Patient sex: M
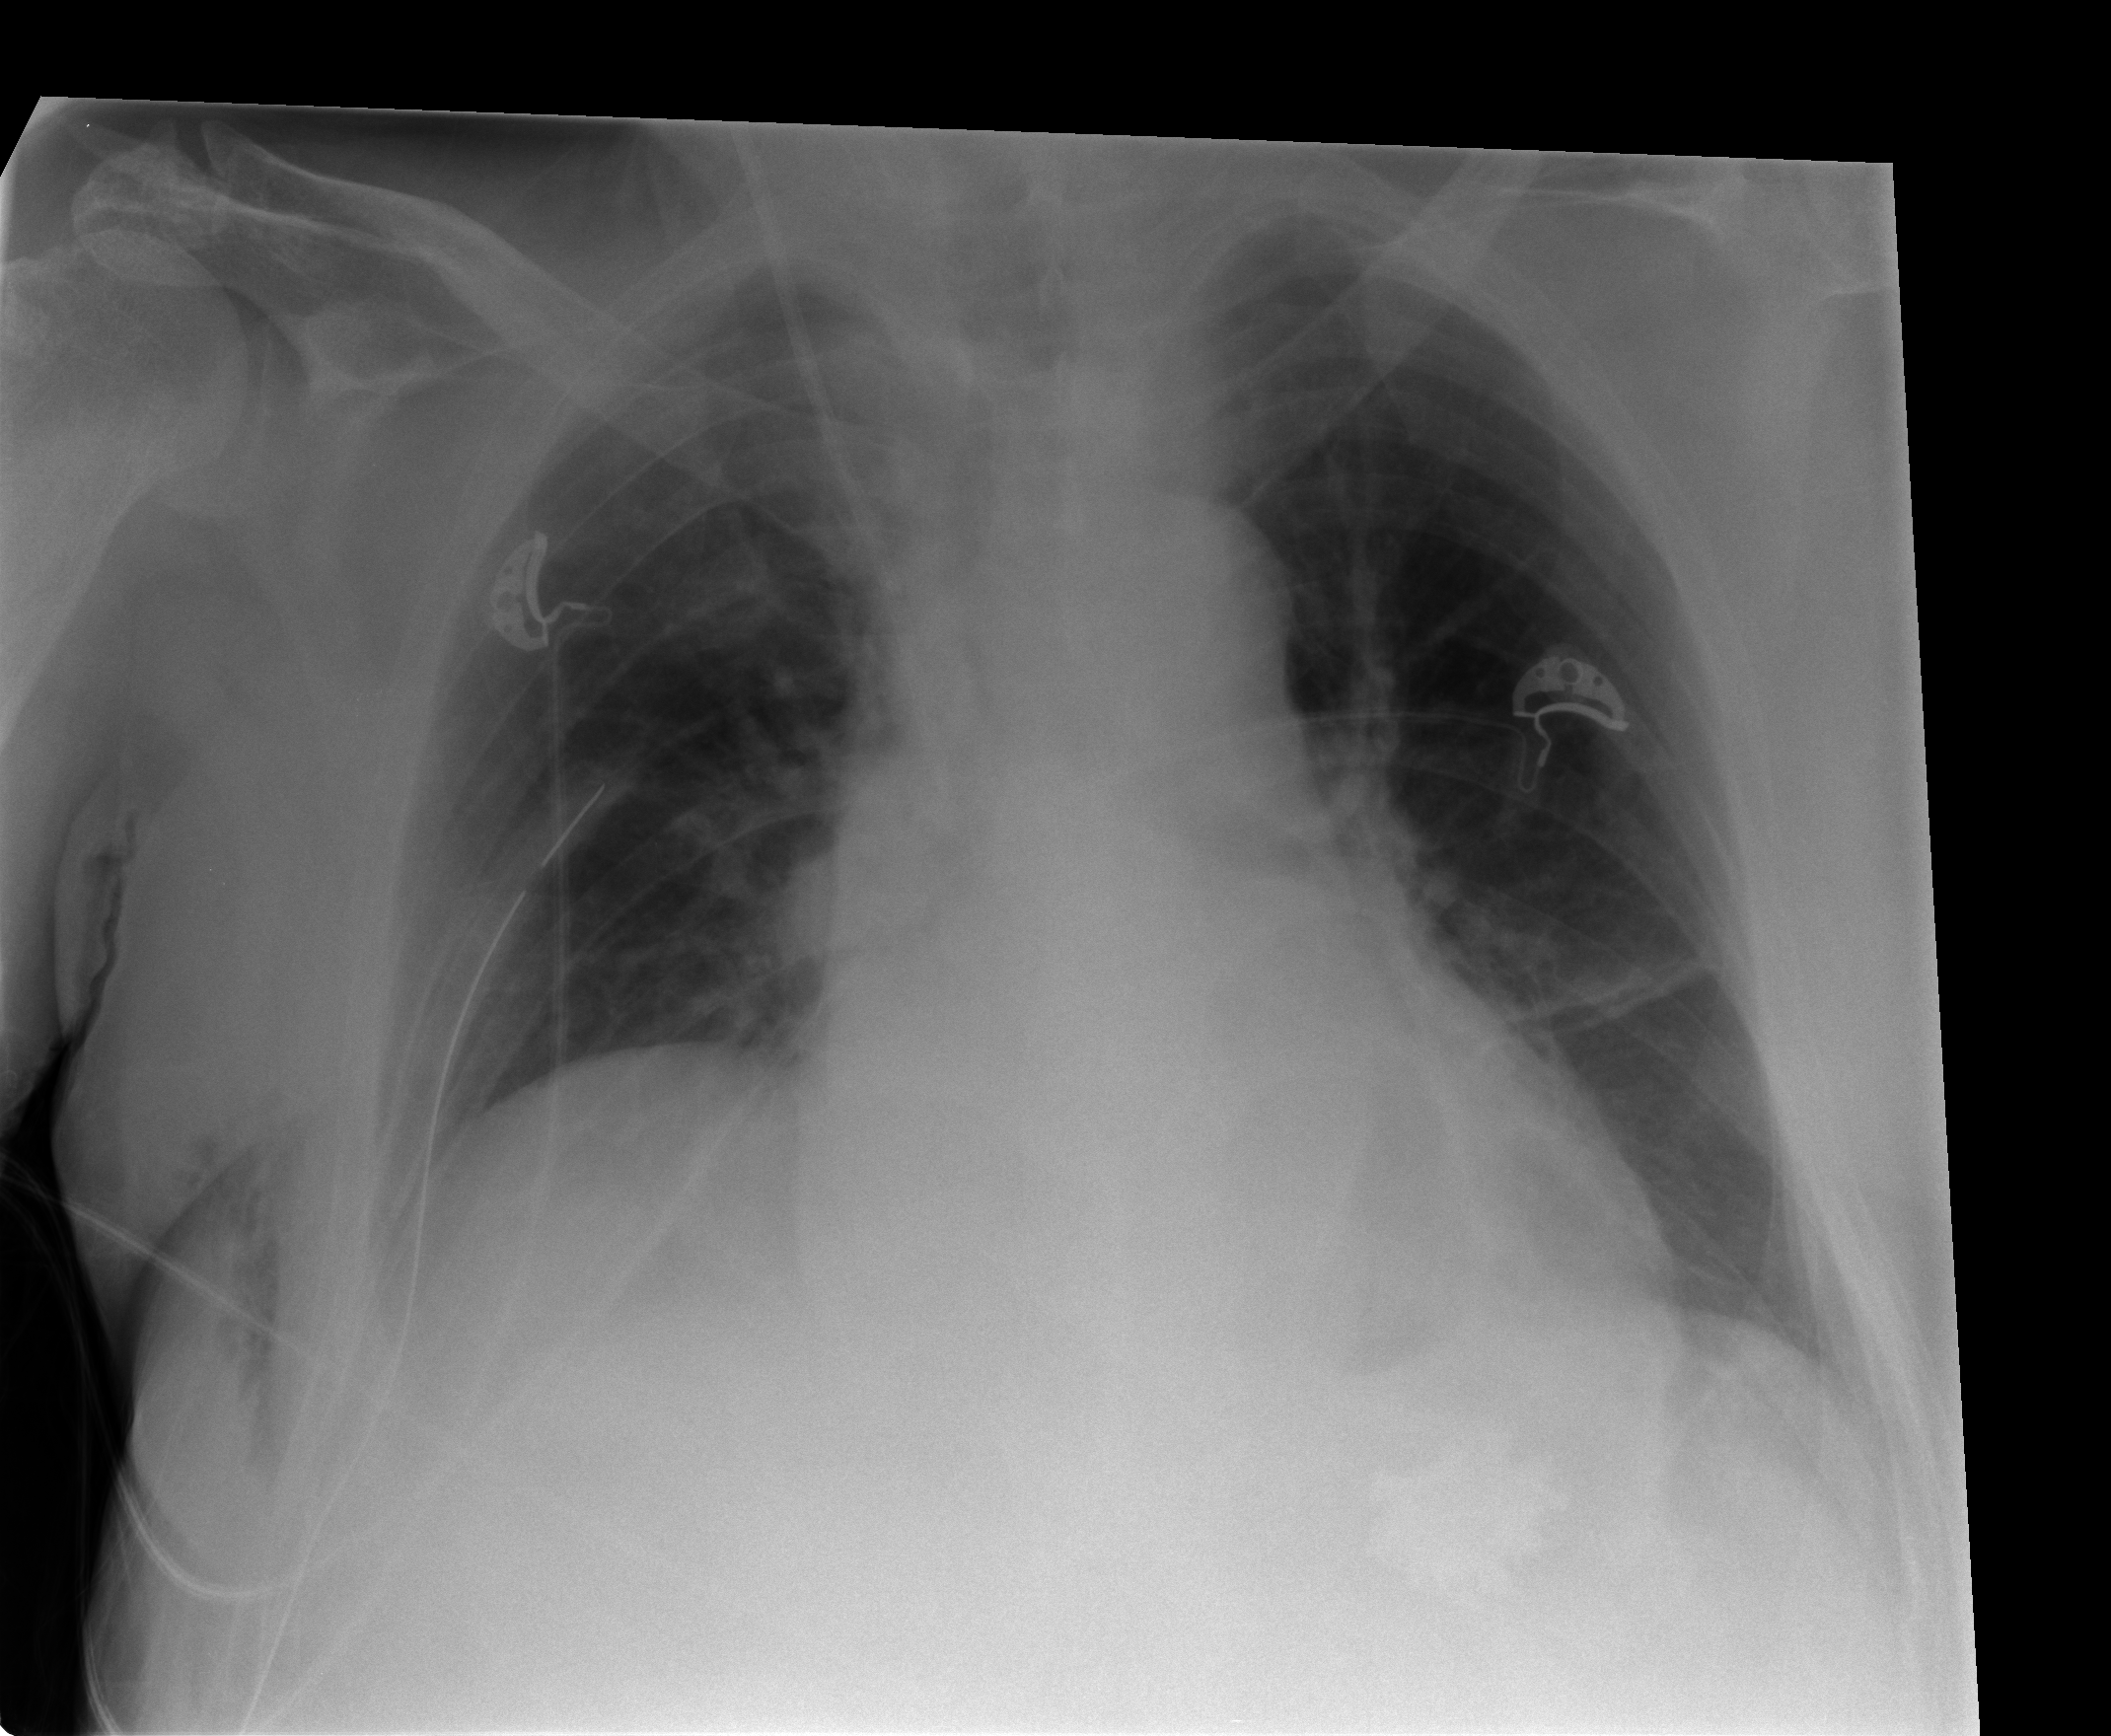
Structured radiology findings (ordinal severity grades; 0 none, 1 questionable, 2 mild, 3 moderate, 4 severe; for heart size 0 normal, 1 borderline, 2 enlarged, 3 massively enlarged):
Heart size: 2
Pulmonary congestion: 0
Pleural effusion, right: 0
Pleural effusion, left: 0
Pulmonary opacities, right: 0
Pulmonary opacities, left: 0
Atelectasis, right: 2
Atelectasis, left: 2